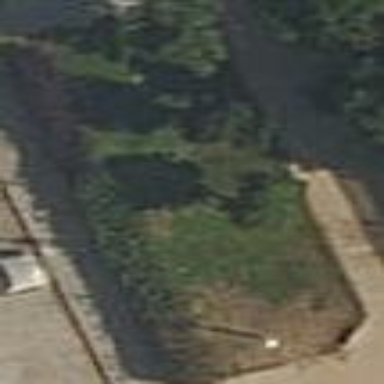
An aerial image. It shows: Garden that is leisure land.